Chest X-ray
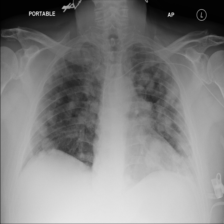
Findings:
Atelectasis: negative
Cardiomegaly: negative
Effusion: negative
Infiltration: negative
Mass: negative
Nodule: negative
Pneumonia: negative
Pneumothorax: negative
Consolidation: negative
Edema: negative
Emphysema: negative
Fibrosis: negative
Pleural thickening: negative
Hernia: negative